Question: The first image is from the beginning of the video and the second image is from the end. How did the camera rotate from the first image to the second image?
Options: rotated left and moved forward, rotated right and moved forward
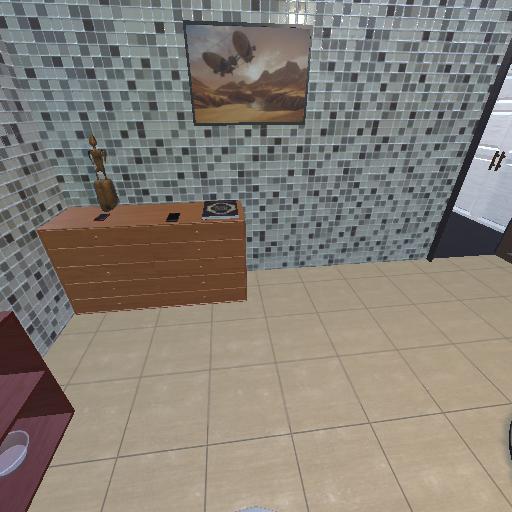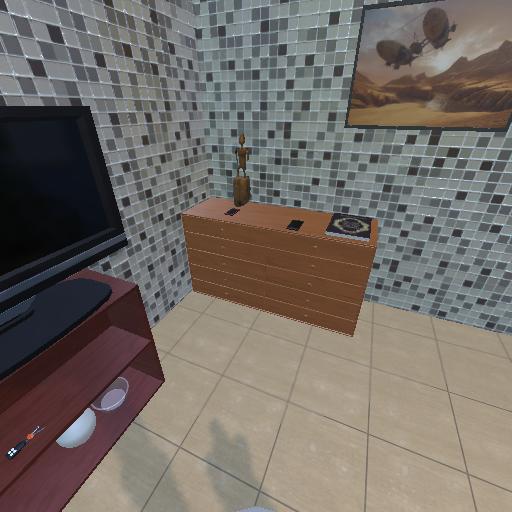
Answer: rotated left and moved forward